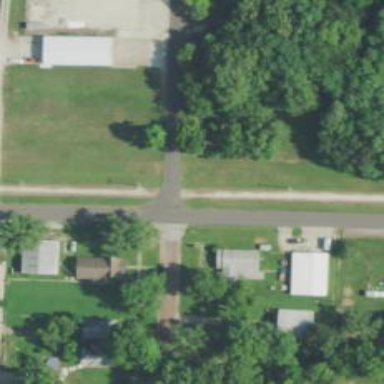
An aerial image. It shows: Asphalt road in residential area.